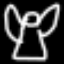
Label: angel